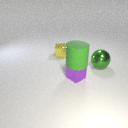
small yellow metal cube behind large green metal sphere